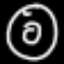
Label: donut